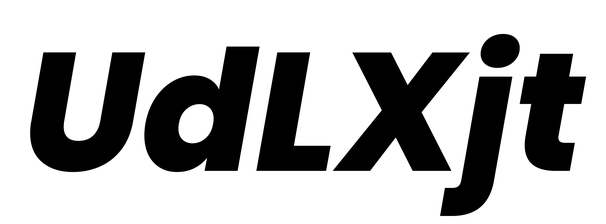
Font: Poppins-ExtraBoldItalic